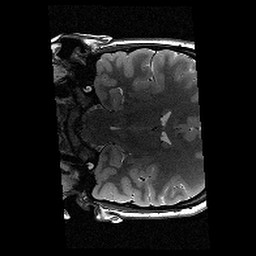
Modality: T2w
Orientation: coronal
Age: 12
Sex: female
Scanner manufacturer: siemens
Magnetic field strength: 3 T
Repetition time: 9.23 s
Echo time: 0.067 s